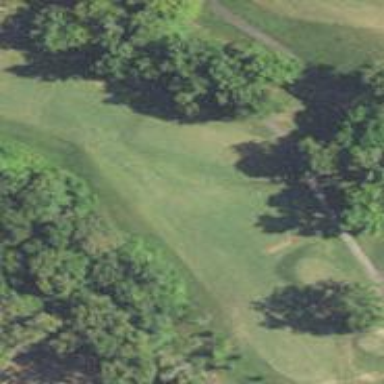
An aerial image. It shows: Golf hole.